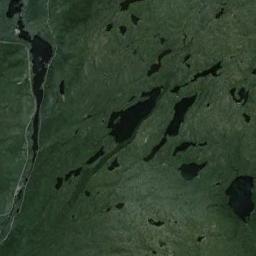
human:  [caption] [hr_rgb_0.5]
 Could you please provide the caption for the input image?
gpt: Many waters of different sizes and shapes are surrounded by wetlands .

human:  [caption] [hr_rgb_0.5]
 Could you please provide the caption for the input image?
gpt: The surface of the lake in a wetland is covered with a large dense dark green and light green mixed plants .

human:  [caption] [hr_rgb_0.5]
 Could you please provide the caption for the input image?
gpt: About ten percent of this wetland is water .

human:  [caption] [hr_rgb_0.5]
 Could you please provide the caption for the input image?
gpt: The wetland consists green plants and water .

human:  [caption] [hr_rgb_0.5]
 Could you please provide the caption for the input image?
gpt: There are many green areas and lakes on the wetland .